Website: lowes
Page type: customer-info-address
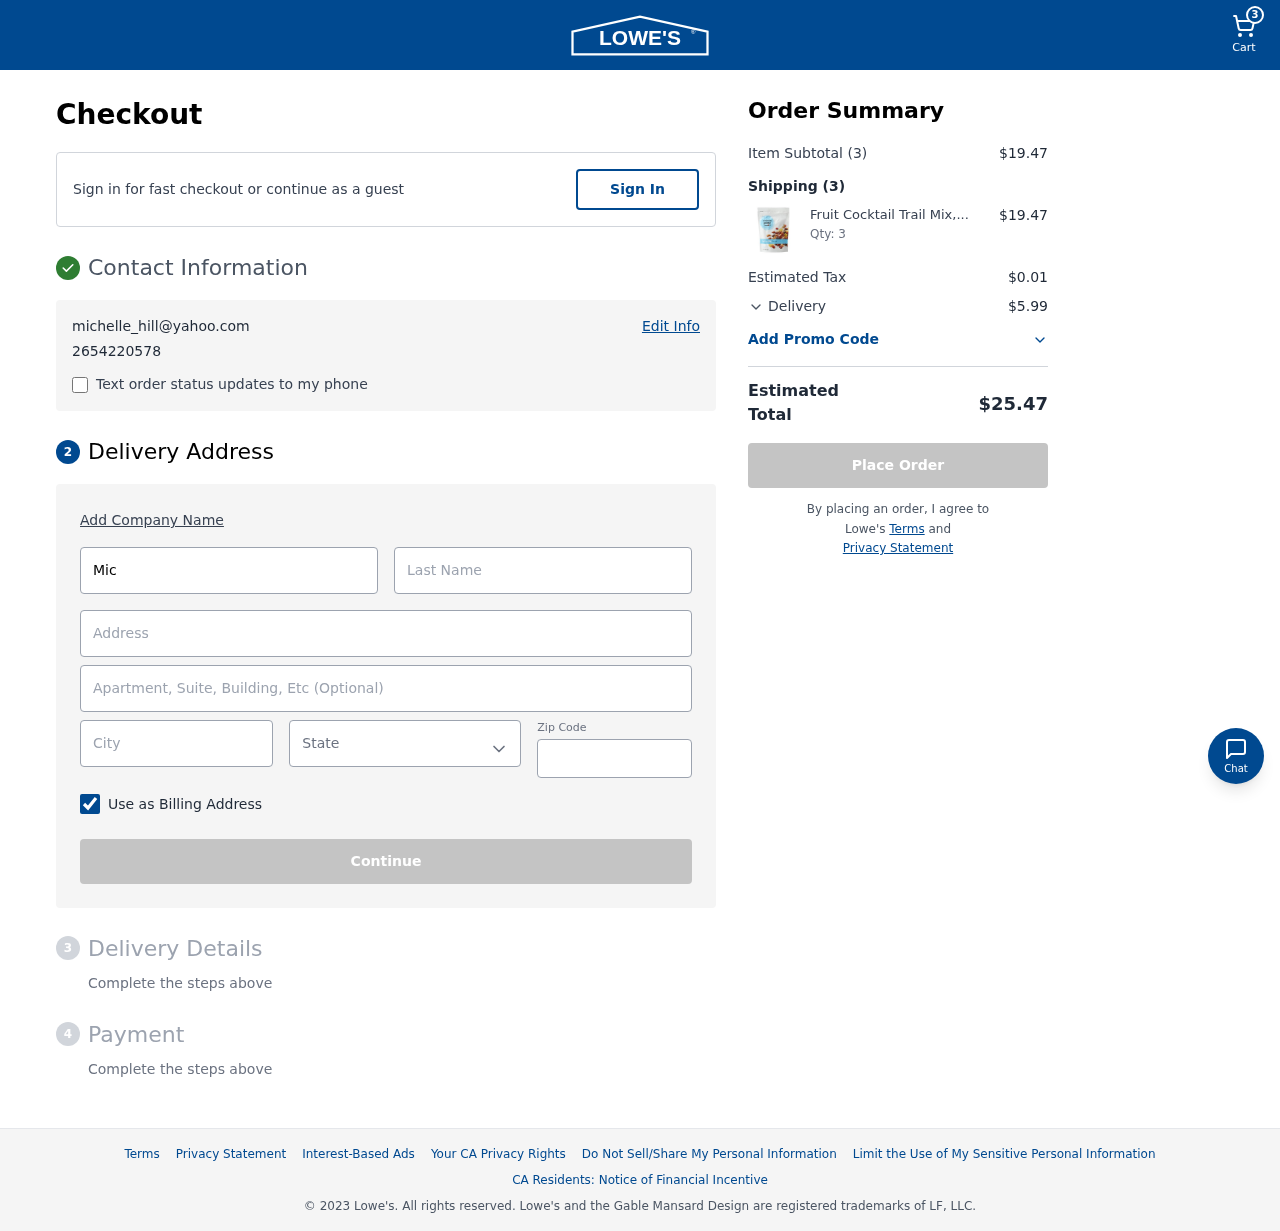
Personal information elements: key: PII_CITY
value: Parkchester
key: PII_EMAIL
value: michelle_hill@yahoo.com
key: PII_FIRSTNAME
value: Michelle
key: PII_LASTNAME
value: Hill
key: PII_PHONE
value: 2654220578
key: PII_POSTCODE
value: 44901
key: PII_STATE
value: South Carolina
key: PII_STREET
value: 1319 Burns Spurs
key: PII_STREET2
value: Suite 995
Product elements: key: PRODUCT1_NAME
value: Fruit Cocktail Trail Mix, 12oz
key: PRODUCT1_QUANTITY
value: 3
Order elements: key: ORDER_NUM_ITEMS
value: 3
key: ORDER_SUBTOTAL
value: $19.47
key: ORDER_NUM_ITEMS2
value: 3
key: ORDER_SUBTOTAL2
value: $19.47
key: ORDER_TAX
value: $0.01
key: ORDER_SHIPPING_COST
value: $5.99
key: ORDER_TOTAL
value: $25.47